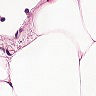
Metastatic tissue present: no